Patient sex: F
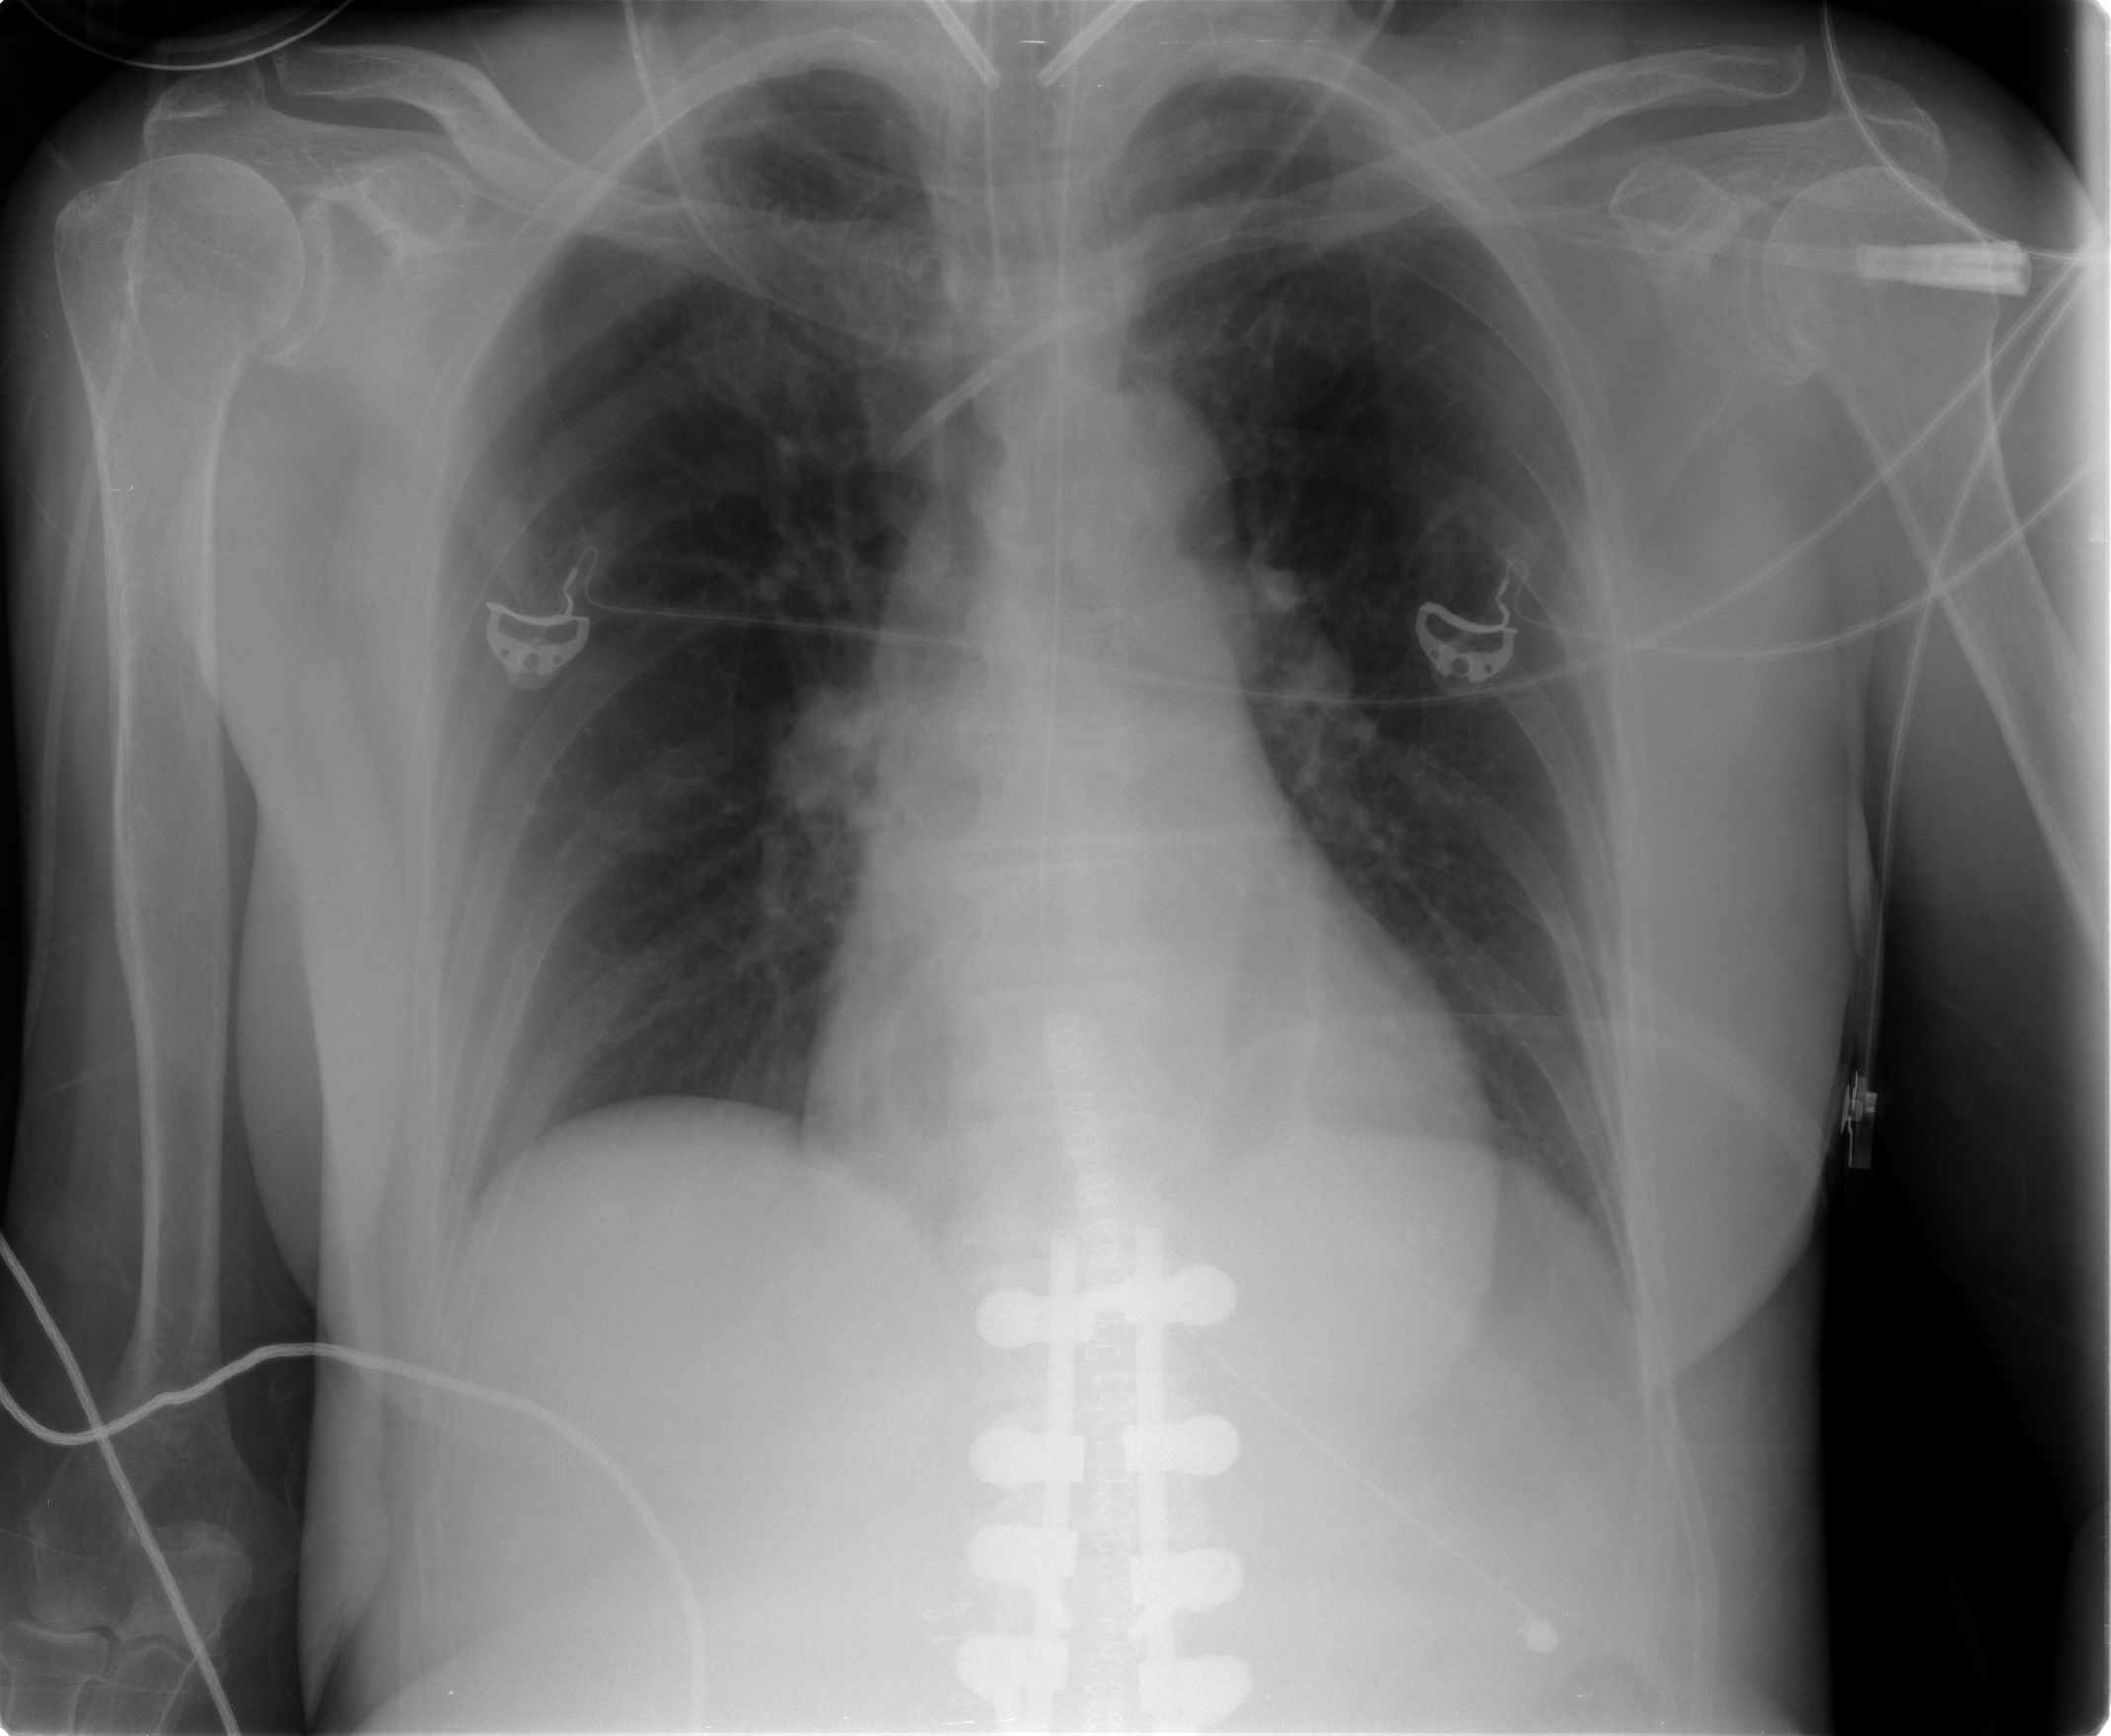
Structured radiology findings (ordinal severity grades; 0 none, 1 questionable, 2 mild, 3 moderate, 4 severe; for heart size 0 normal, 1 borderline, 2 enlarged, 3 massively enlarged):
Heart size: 0
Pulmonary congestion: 2
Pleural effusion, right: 1
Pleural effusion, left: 0
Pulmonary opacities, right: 0
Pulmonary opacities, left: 0
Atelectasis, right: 0
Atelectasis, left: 0